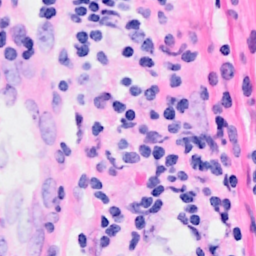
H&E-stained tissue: Breast